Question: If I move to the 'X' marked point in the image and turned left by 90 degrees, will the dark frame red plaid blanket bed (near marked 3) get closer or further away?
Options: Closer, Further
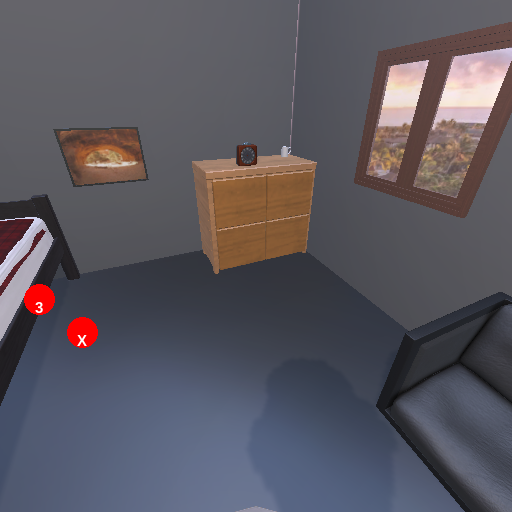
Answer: Closer